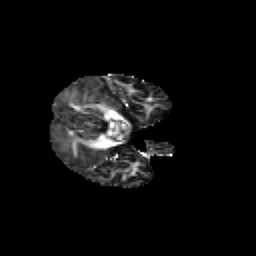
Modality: FA
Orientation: axial
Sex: female
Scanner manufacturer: siemens
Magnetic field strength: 3 T
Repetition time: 5 s
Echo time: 0.071 s